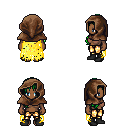
a pixel art fantasy rpg character, female body template, human, dark skin, yellow tattered cape, gold greaves, green right-swept hairstyle, cloth hood, black shoes, four views (front, back, left, right), 2x2 character sprite sheet, small pixel art, hard edges, no anti-aliasing